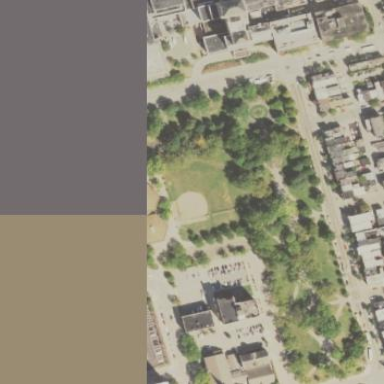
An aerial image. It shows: Park.